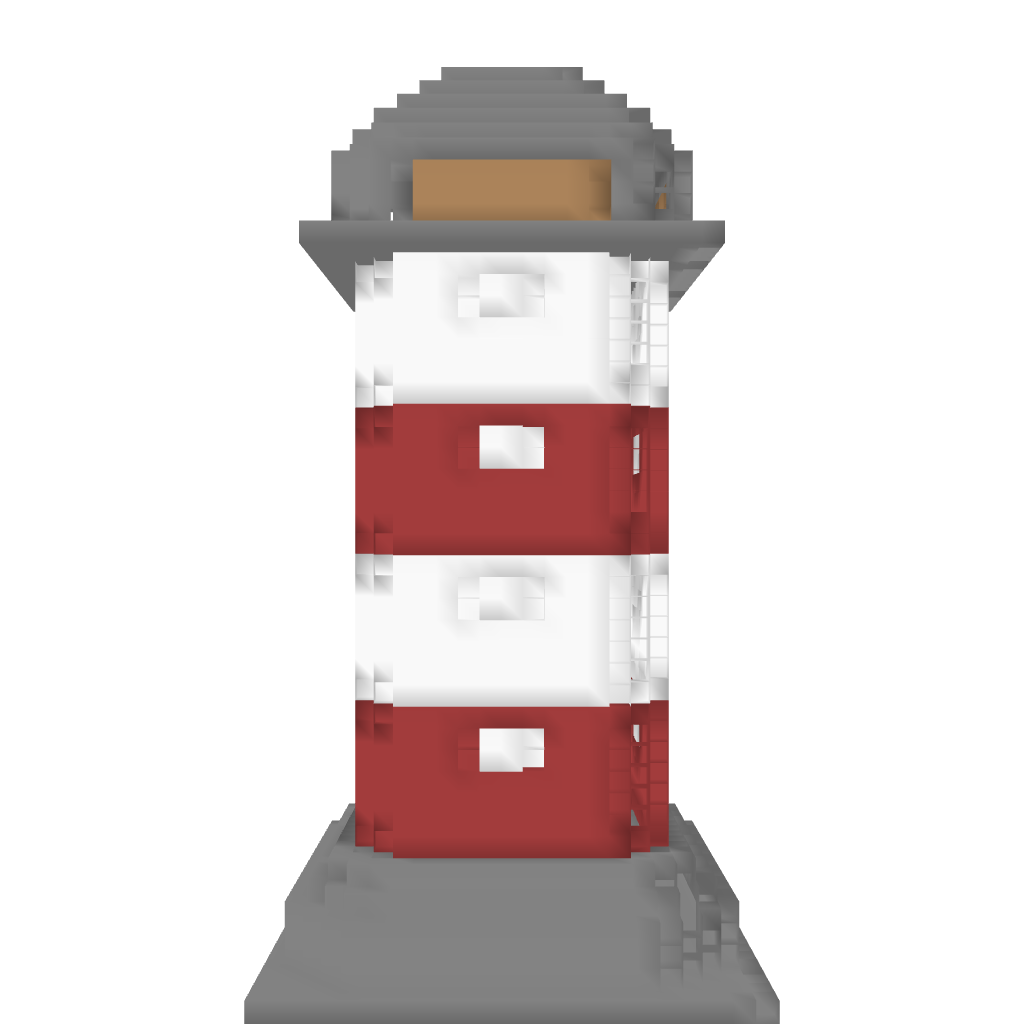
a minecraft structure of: My First Creation good quality